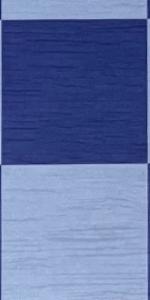
Label: Empty